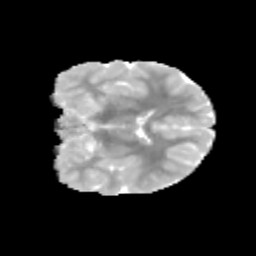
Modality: MD
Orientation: coronal
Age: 10
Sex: male
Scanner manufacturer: siemens
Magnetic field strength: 3 T
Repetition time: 3.8 s
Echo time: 0.07 s